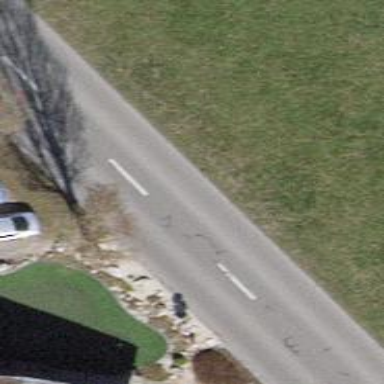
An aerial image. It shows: Tertiary road with asphalt surface.